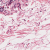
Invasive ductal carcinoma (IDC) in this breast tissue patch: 0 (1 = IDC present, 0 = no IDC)